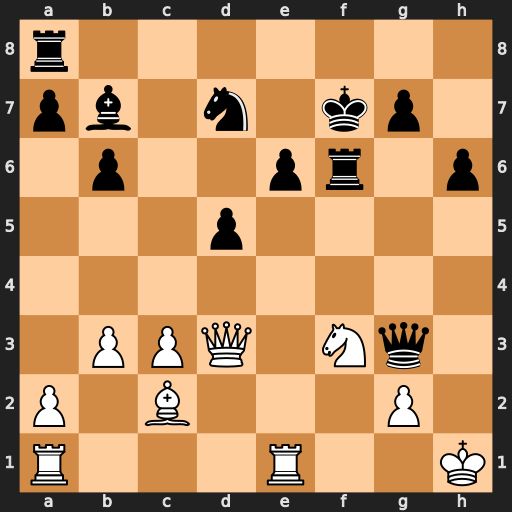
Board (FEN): r7/pb1n1kp1/1p2pr1p/3p4/8/1PPQ1Nq1/P1B3P1/R3R2K
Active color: w
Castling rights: -
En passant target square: -
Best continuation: Ne5+ Qxe5 Rxe5